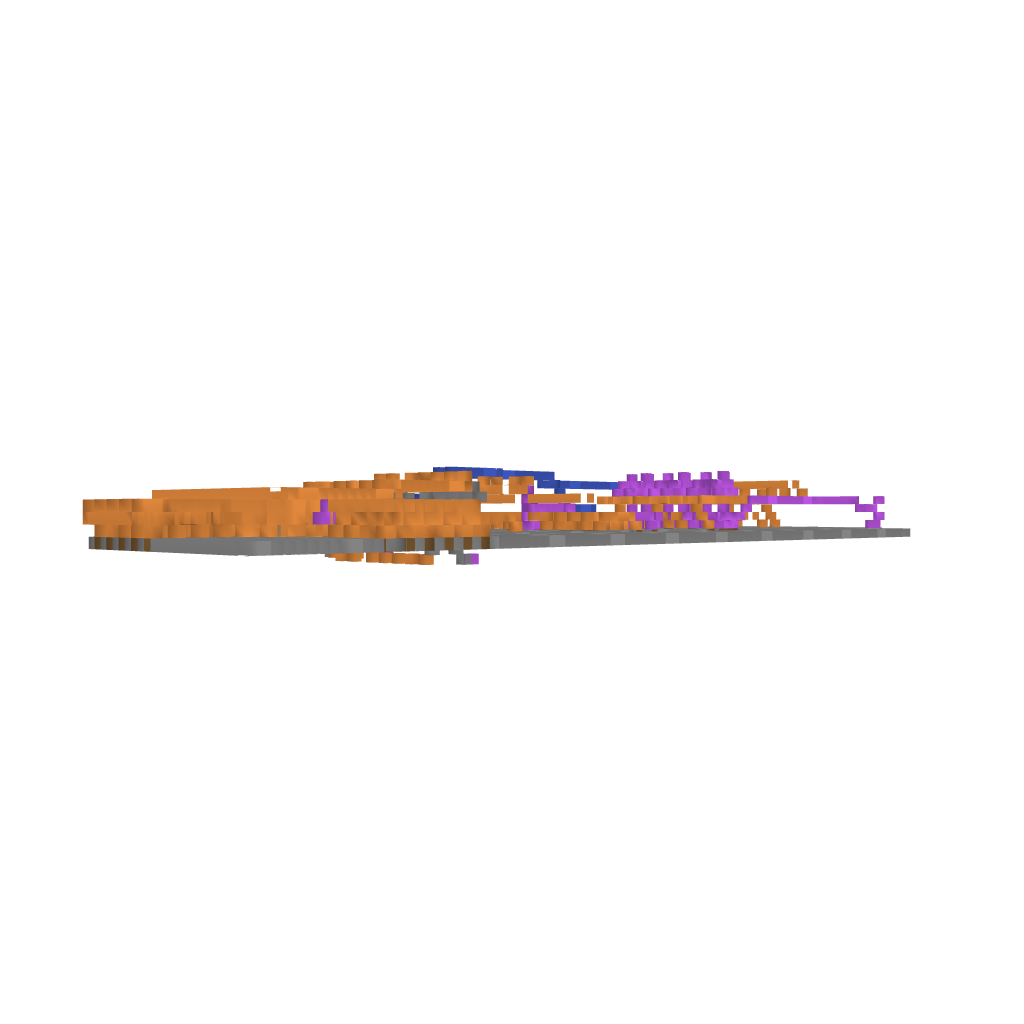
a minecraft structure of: Redstone Calculator bad low quality